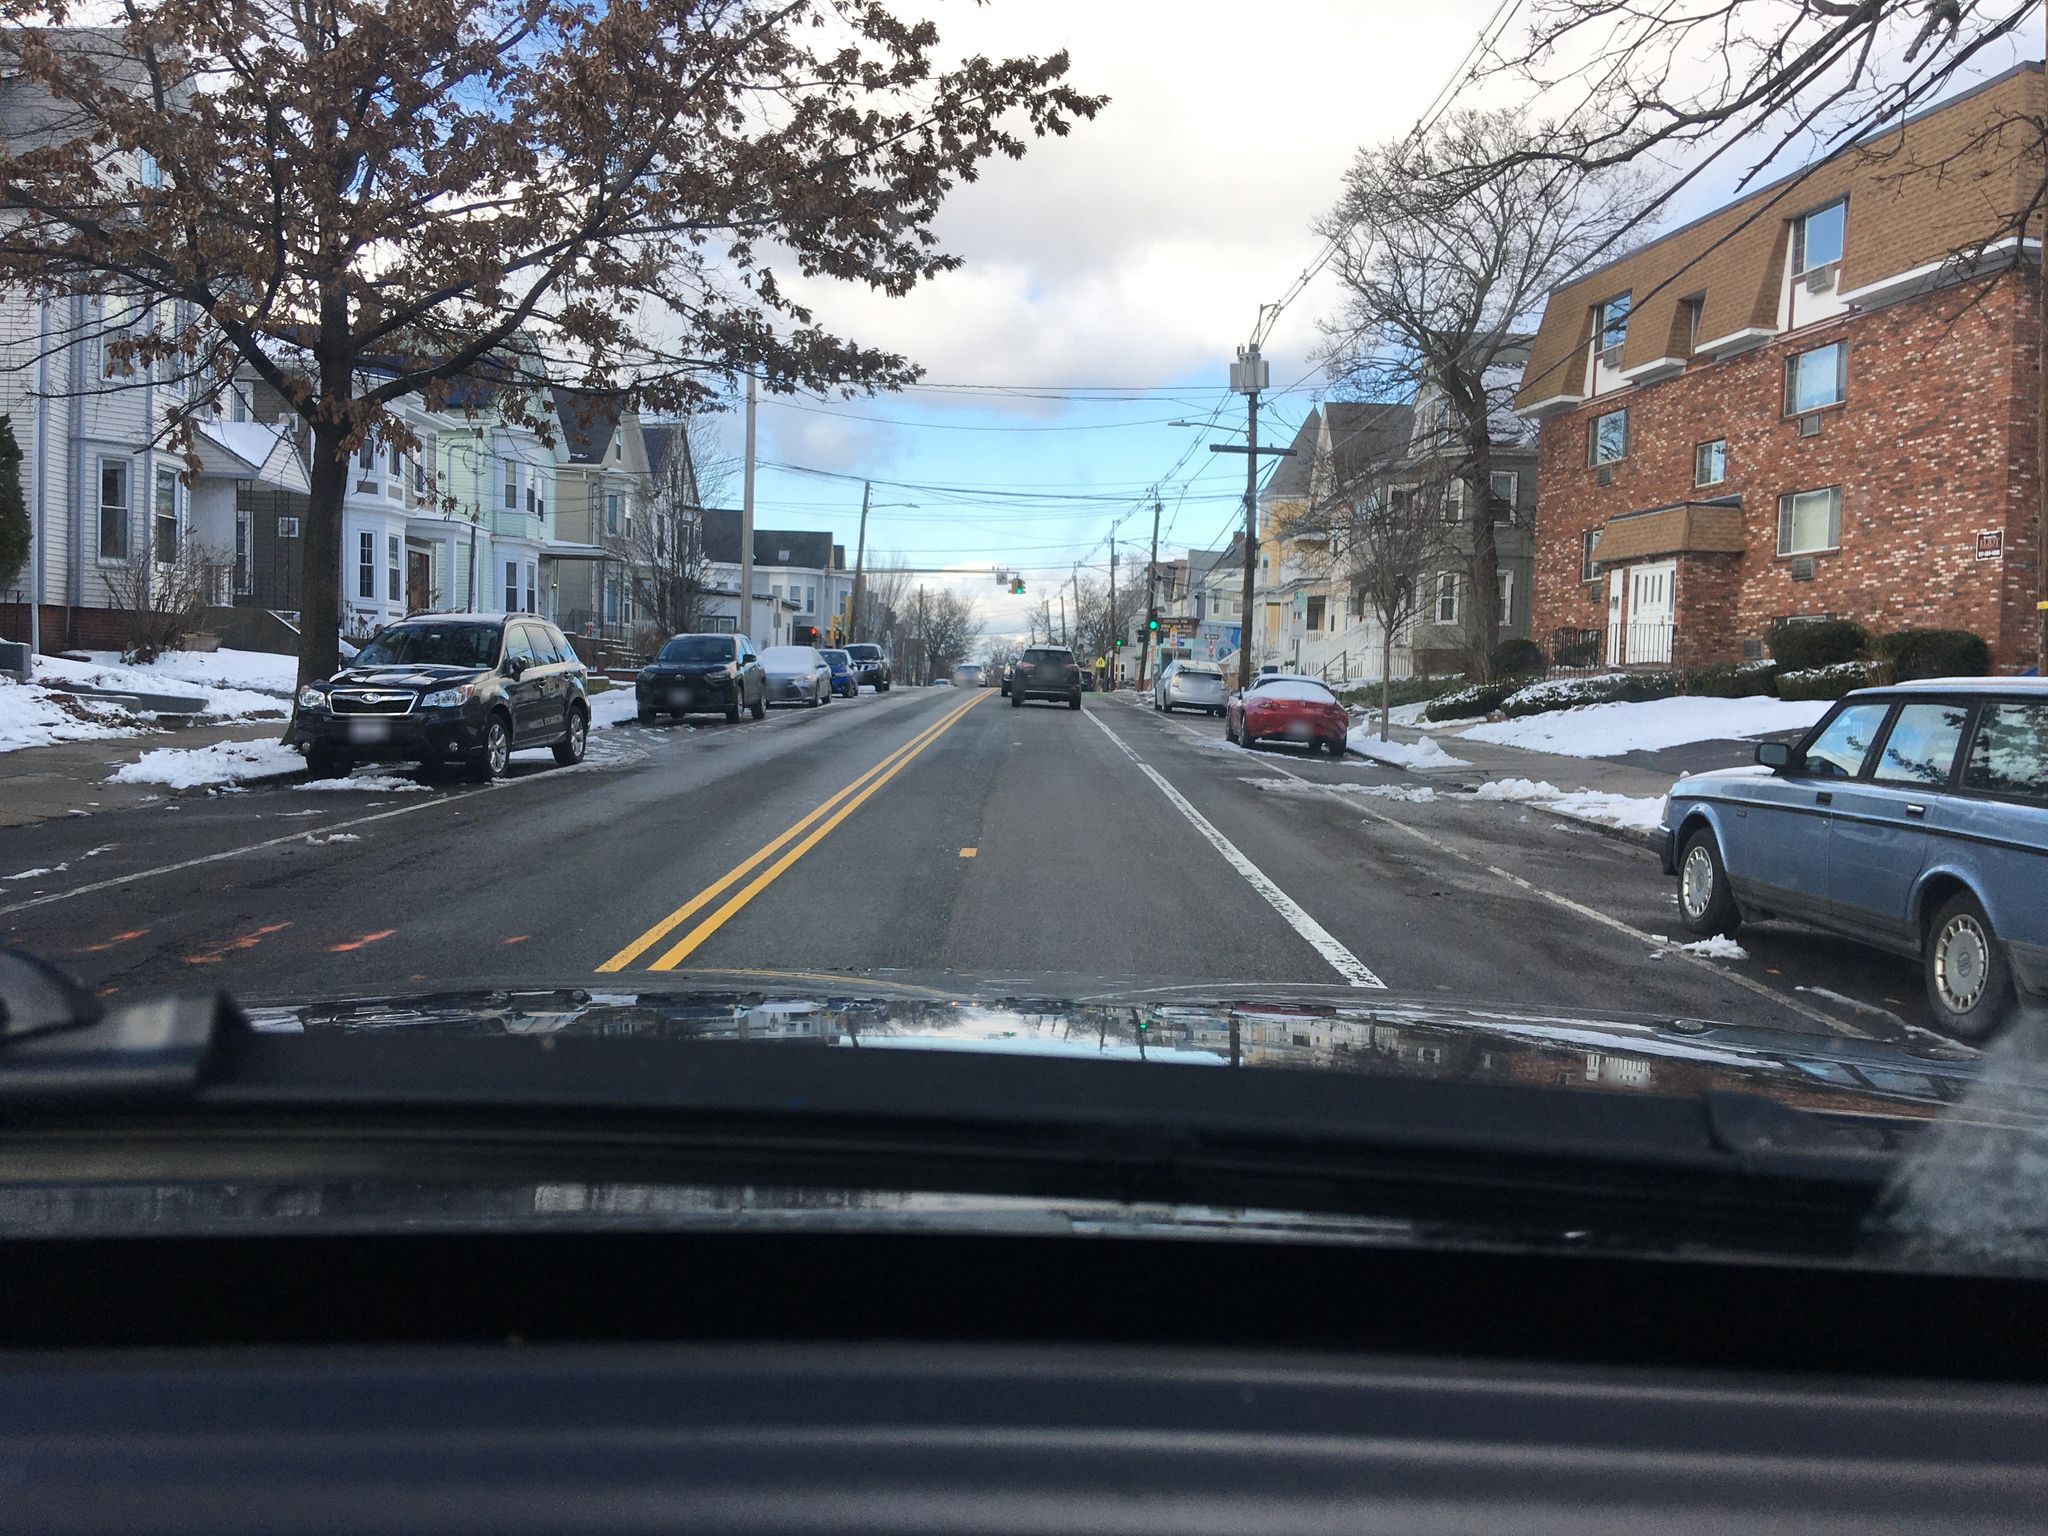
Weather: snowy
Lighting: day
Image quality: good
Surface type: driving surface
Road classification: secondary
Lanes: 2
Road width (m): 21.3
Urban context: urban centre
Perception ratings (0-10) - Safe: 7.74, Lively: 7.34, Beautiful: 4.2, Boring: 0.97, Depressing: 2.16, Wealthy: 6.16